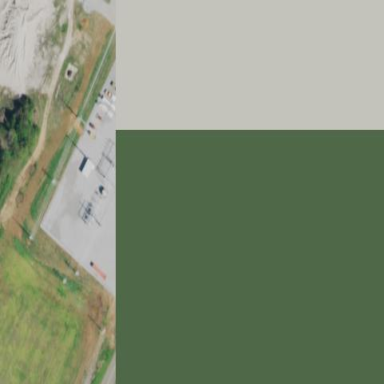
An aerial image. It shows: Distribution level power substation.